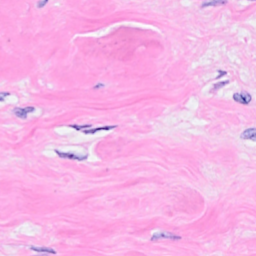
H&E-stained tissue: Breast